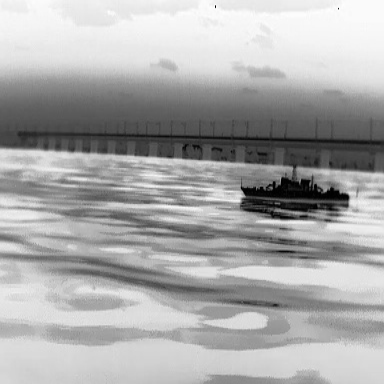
There is a warship in the infrared image.